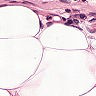
Metastatic tissue present: no